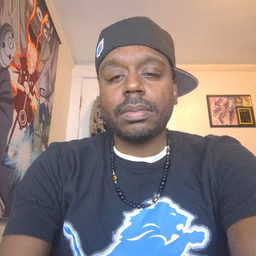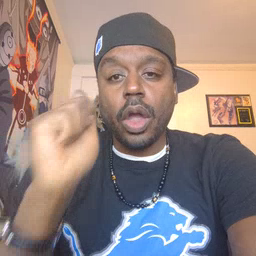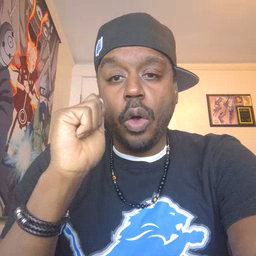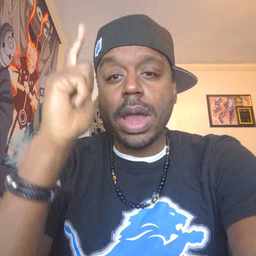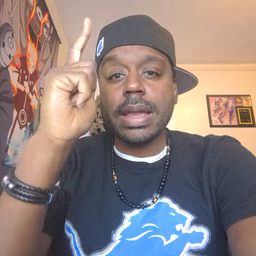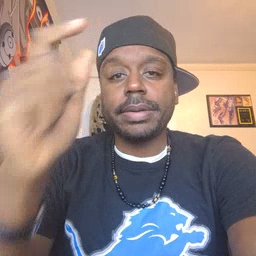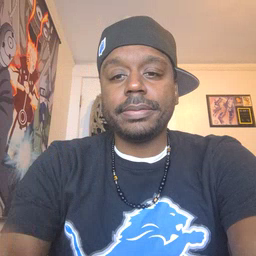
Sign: awake